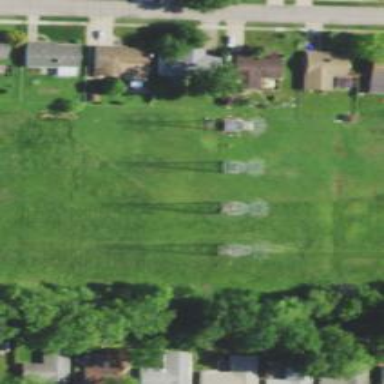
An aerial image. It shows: Lattice structure tower used for power transmission.